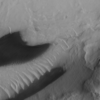
Label: not_dusty